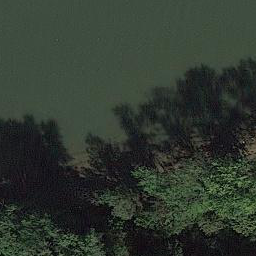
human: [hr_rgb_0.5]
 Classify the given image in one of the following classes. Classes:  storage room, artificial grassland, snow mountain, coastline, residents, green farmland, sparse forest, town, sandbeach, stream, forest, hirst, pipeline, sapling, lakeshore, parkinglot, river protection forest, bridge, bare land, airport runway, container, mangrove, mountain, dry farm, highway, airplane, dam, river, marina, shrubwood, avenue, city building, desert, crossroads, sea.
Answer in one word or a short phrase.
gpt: river protection forest